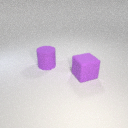
large purple rubber cube to the right of large purple rubber cylinder